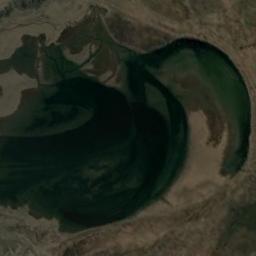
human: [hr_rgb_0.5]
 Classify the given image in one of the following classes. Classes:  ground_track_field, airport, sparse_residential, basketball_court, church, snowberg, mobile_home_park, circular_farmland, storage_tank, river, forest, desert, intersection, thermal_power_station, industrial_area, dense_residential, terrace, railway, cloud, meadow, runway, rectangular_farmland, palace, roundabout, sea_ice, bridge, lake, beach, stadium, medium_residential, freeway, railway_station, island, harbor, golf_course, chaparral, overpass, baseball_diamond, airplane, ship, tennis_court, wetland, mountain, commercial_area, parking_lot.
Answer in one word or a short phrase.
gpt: lake